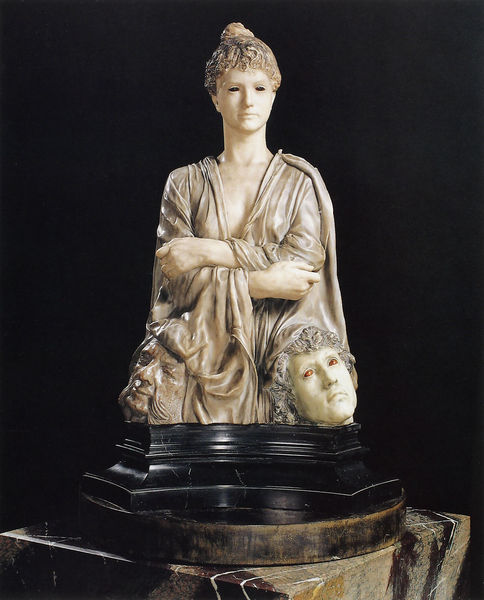
Titel: Die Neue Salome
Künstler: Max Klinger
Institution: Leipzig, Museum der bildenden Künste
Schlagwörter: kopf, mann, nackt, umhang, ausschnitt, braun, brust, frau, frisur, grau, haar, köpfe, marmor, männer, schwarz, weiss, blick, rot, arme, augen, falten, gesicht, haupt, johannes, mord, salome, sockel, stein, hals, hände, gewand, haare, mantel, paar, kinn, locken, skulptur, statue, dutt, haltung, streng, büste, foto, deckel, becken, rom, verschränkt, antik, toga, griechisch, medusa, macht, mörderin, römisch, elfenbein, mamor, abwehr, figut, statur, rote augen, altertum, häupter, abgeschlagen, kolloriert, geköpfter, kofp, schwarze augen, frau#